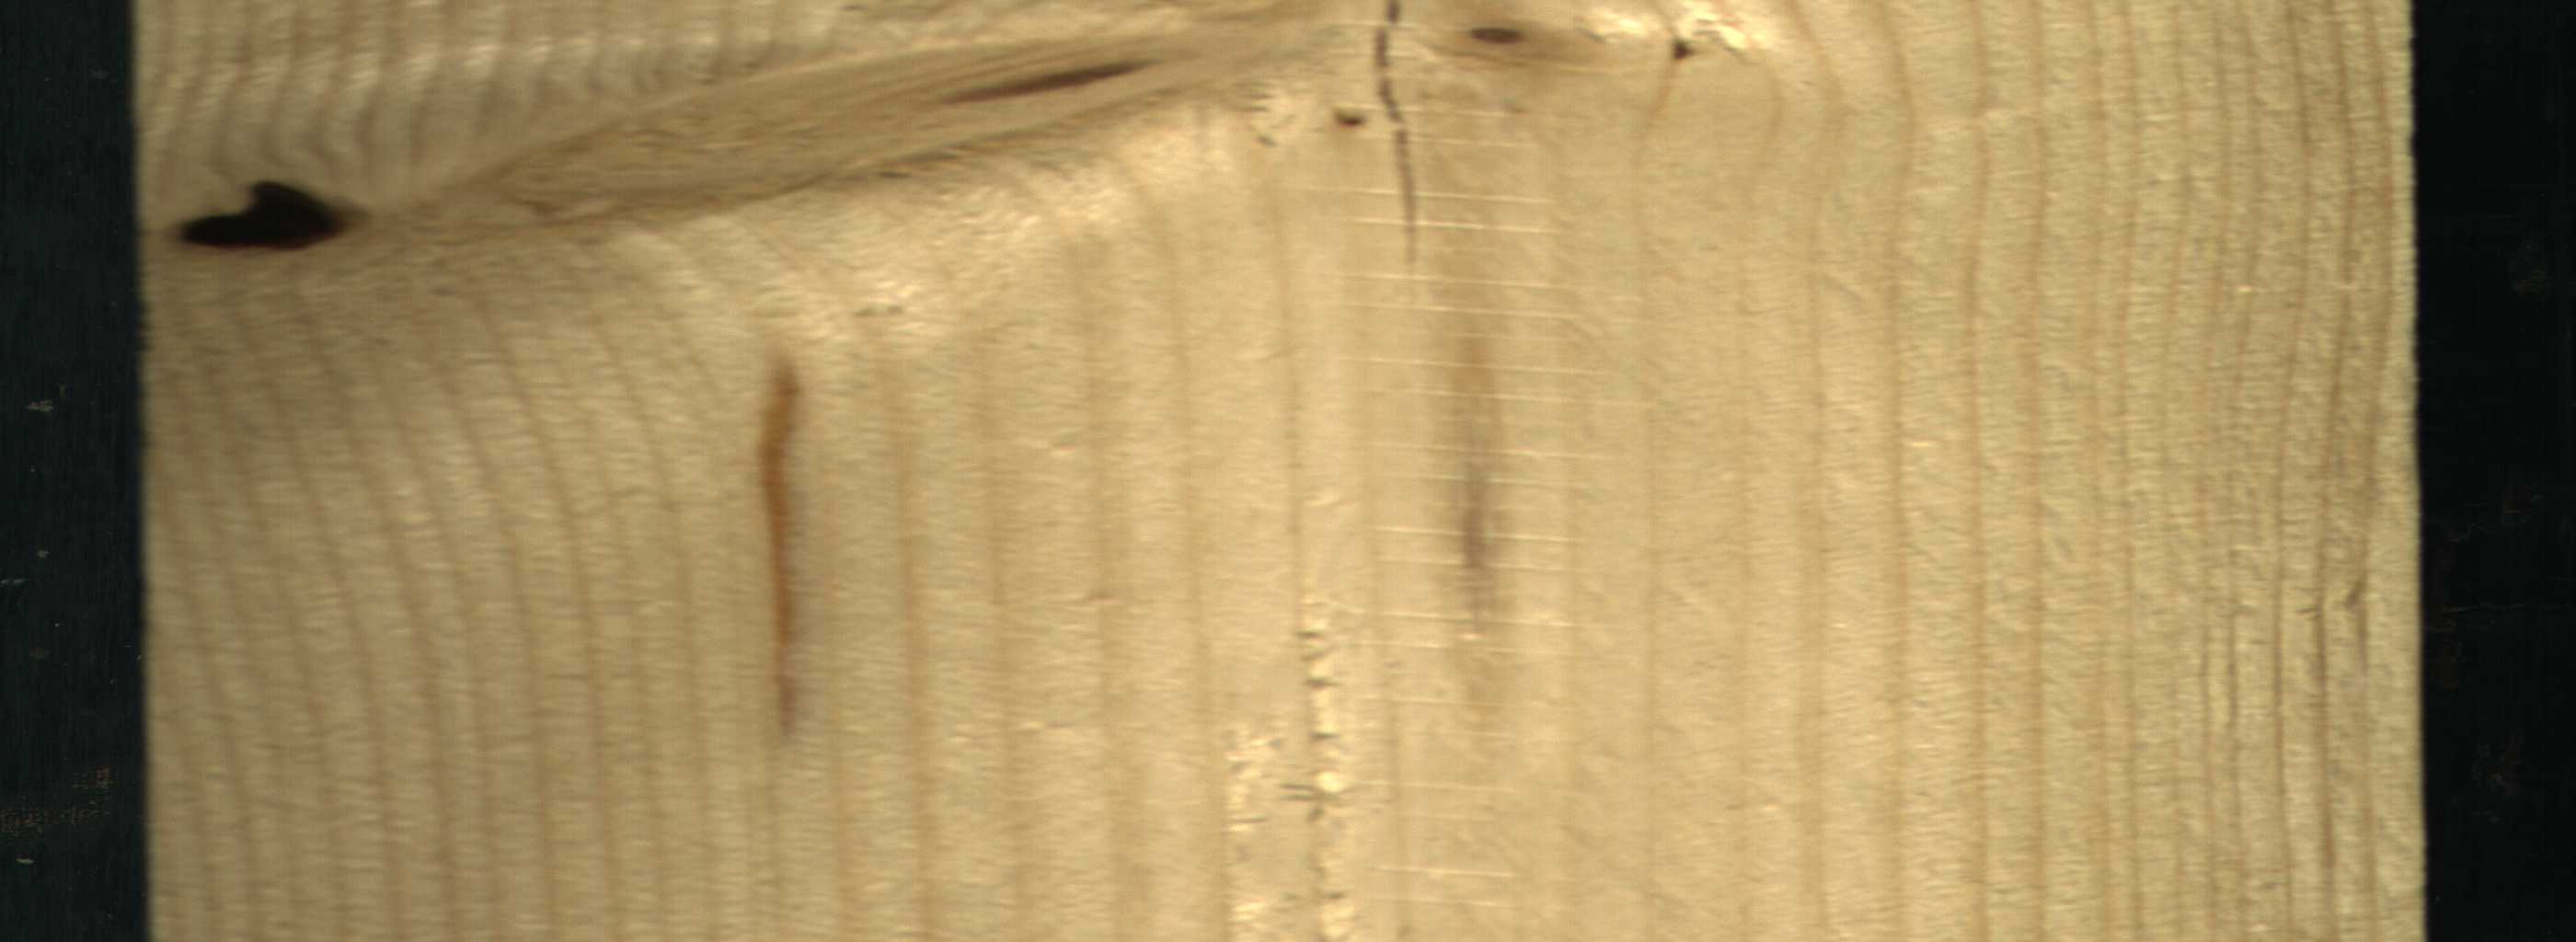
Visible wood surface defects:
resin
Crack
Dead_Knot
Live_Knot
Live_Knot